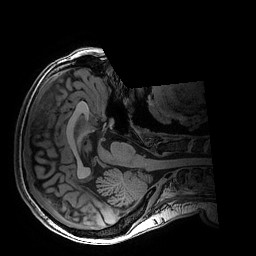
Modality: T1w
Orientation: axial
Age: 28
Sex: female
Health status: healthy
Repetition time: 2.53 s
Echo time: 0.0034 s